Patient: sex M, age 47
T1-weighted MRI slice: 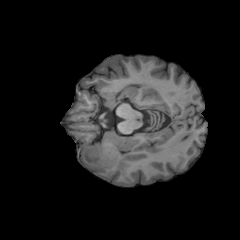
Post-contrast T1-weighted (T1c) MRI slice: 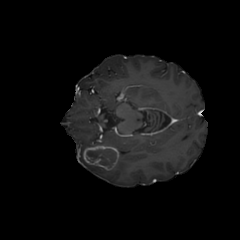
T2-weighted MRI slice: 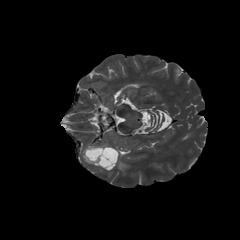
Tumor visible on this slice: yes
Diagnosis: Glioblastoma, IDH-wildtype
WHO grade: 4